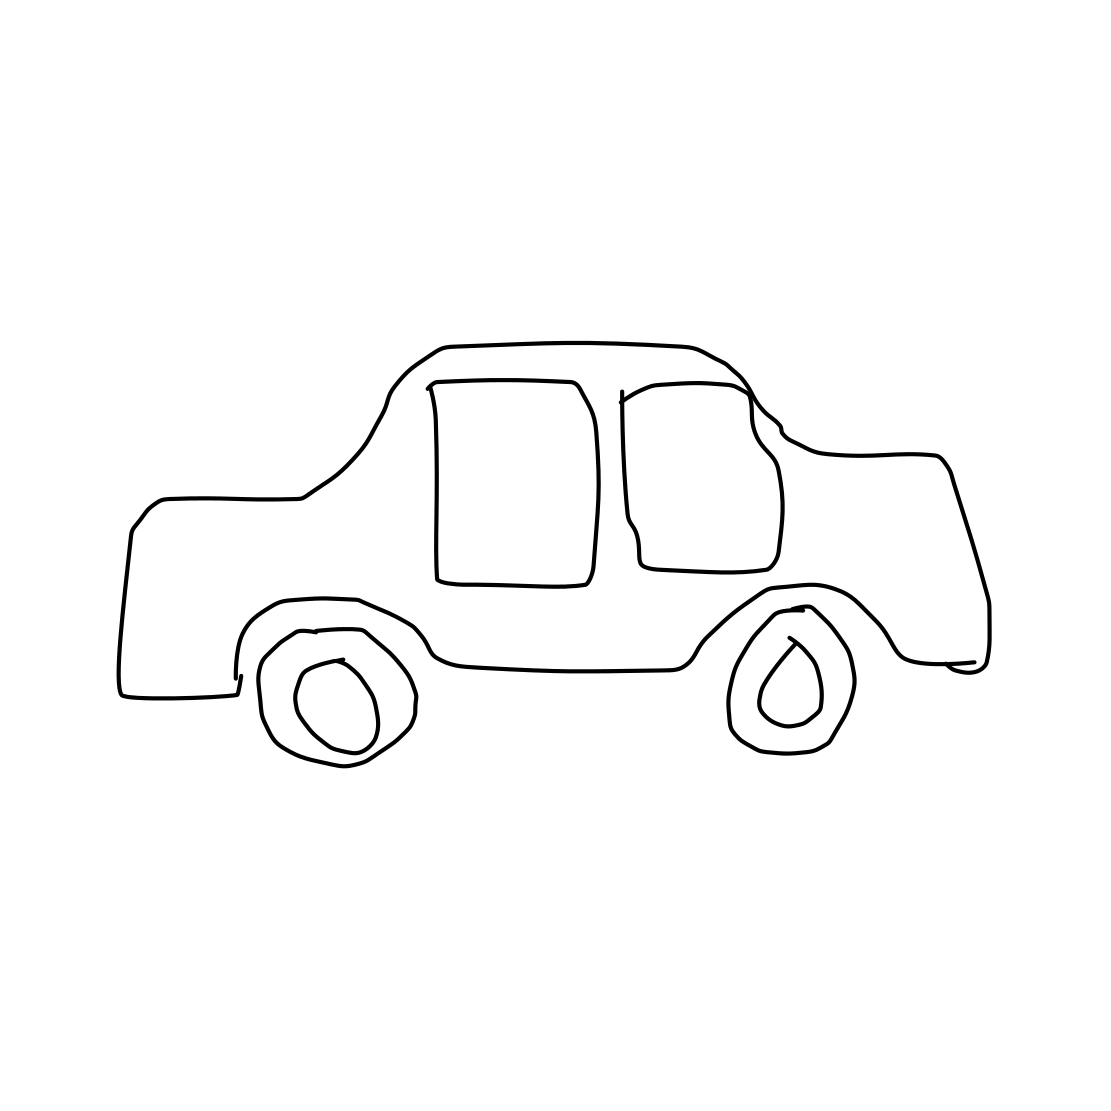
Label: race car